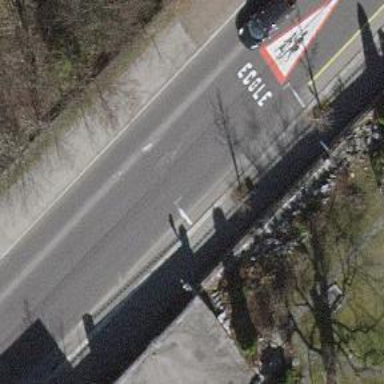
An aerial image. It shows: Street side parking spaces with parallel orientation.